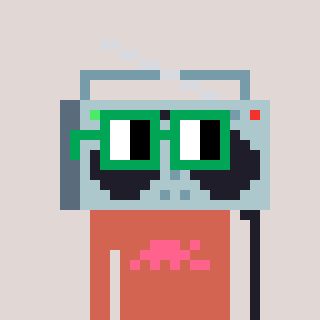
a pixel art character with square green glasses, a boombox-shaped head and a peachy-colored body on a warm background